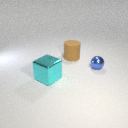
small blue metal sphere behind large cyan metal cube